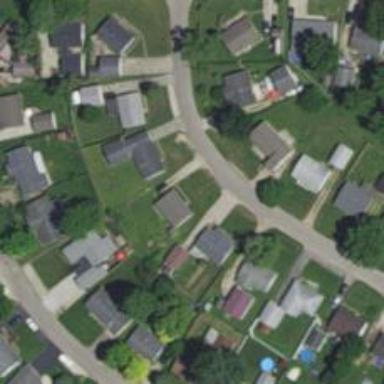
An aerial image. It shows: Neighborhood.